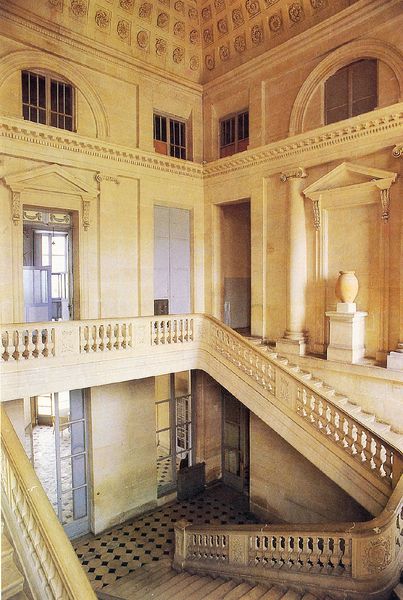
Titel: Schloss Bénouville
Künstler: Claude Nicolas Ledoux
Standort: Calvados, Schloss Bénouville (EU - F - Basse-Normandie)
Schlagwörter: fenster, marmor, säule, säulen, tür, schloss, muster, architektur, stein, decke, innen, vase, schwung, bogen, türen, giebel, pilaster, rundbogen, treppen, stairs, aufgang, geländer, stufen, hoch, oben, unten, eingang, palast, balustrade, fliesen, dekce, portikus, treppenhaus, treppengeländer, kassetten, kassettendecke, streben, durchgänge, foyer, hinab, runter, rauf, exploration, wonder, options, marvel, intrigue, architechture, doors